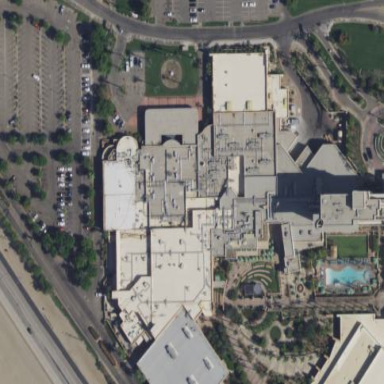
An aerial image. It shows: Commercial building that houses casino.